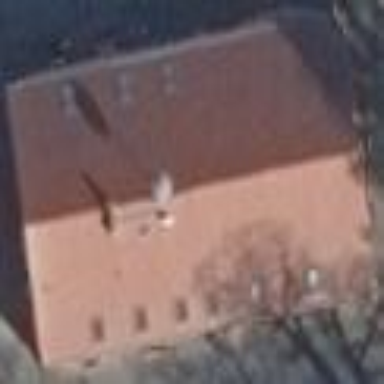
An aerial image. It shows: Fire station building.